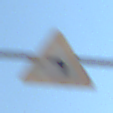
Verkehrszeichen: KurveLinks
Umgebung: Outdoor, Nature
Tageszeit: MorningAfternoon
Wetter: Clear
Licht: Natural
Jahreszeit: Summer
Kontrast: HighContrast